Question: I am trying to implement the following DFS code described at Competitive Programming 1 book:
'''
#include <cstdio>
#include <vector>
using namespace std;
#define MAX 10
#define DFS_BLACK 1
#define DFS_WHITE -1
typedef pair<int, int> ii;
typedef vector<ii> vii;
typedef vector<int> vi;
vi dfs_num;
vector<vii> adj(MAX);
void dfs(int u) {
dfs_num[u] = DFS_BLACK;
for (int i = 0; i < (int)adj[i].size(); i++) {
ii v = adj[u][i];
if (dfs_num[v.first] == DFS_WHITE)
dfs(v.first);
}
printf(" %d", u);
}
int main() {
int v, e, x, y;
scanf("%d %d", &v, &e);
for (int i = 0; i < e; i++) {
scanf("%d %d", &x, &y);
adj[x].push_back(ii(y, 1));
adj[y].push_back(ii(x, 1));
}
int numCC = 0;
dfs_num.assign(v, DFS_WHITE);
for (int i = 0; i < v; i++)
if (dfs_num[i] == DFS_WHITE)
printf("Component %d:", ++numCC), dfs(i), printf("
");
printf("There are %d connected components
", numCC);
}
'''
What I am trying to get is:
'''
Input: Output:
9 7 Component 1: 0 1 2 3 4
0 1 Component 2: 5
1 2 Component 3: 6 7 8
1 3 There are 3 connected components
2 3
3 4
6 7
6 8
'''
For the following graph:

But I am getting "Component 1: 3 2 1" then it crashes. What am I doing wrong?
Any help is appreciated.
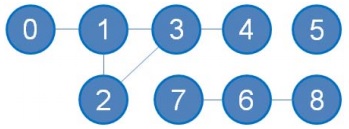
Answer: '''
for (int i = 0; i < (int)adj[i].size(); i++) {
'''
into:
'''
for (int i = 0; i < (int)adj[u].size(); i++) {
// ^ u, not i
'''
<URL>